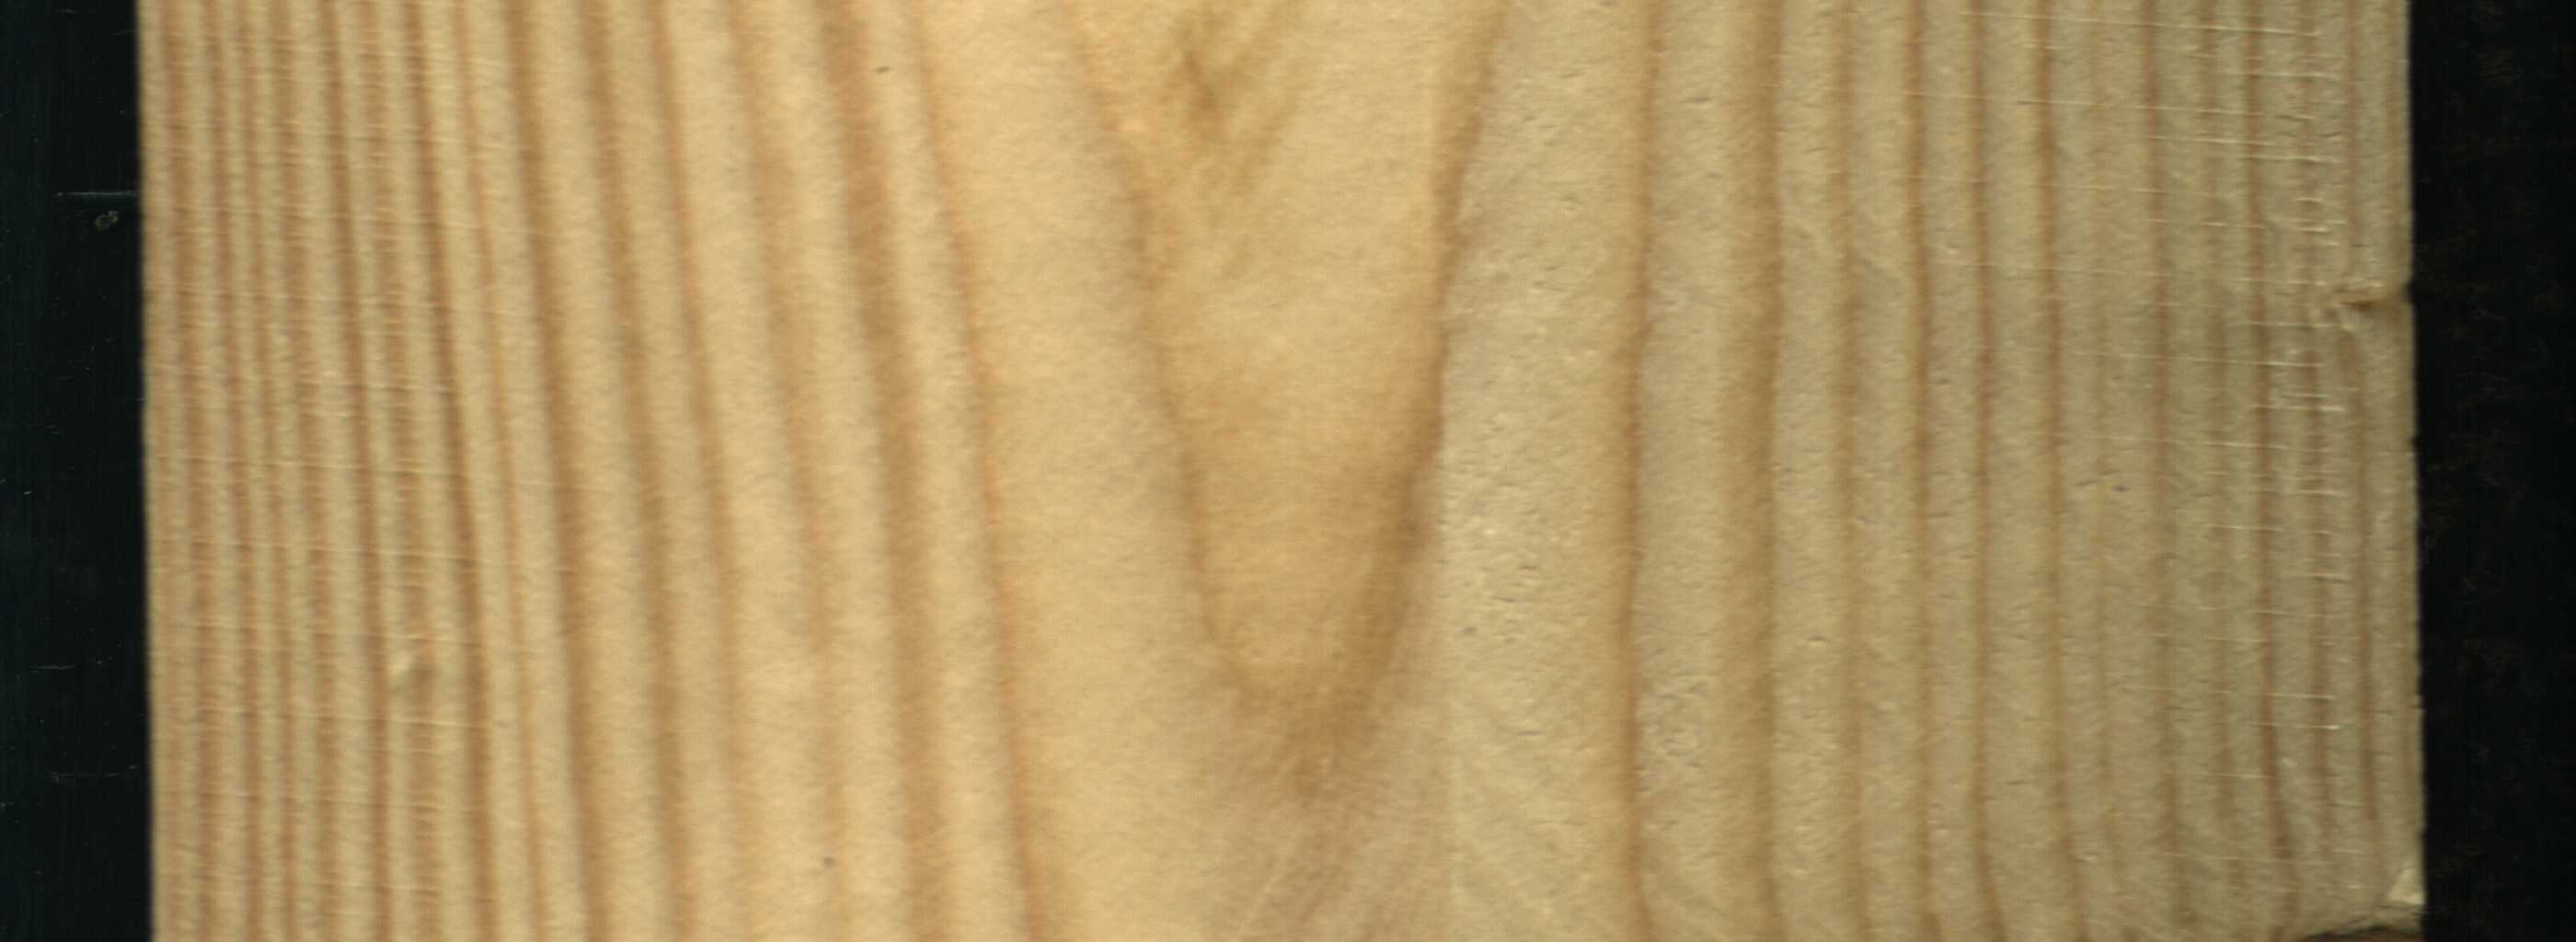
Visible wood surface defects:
Dead_Knot